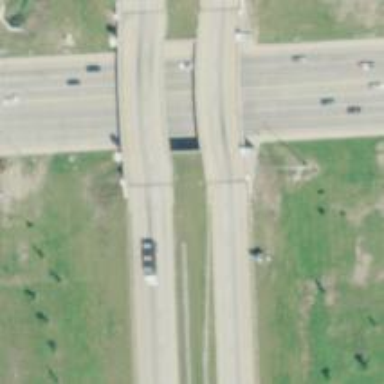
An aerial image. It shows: Beam bridge on motorway.